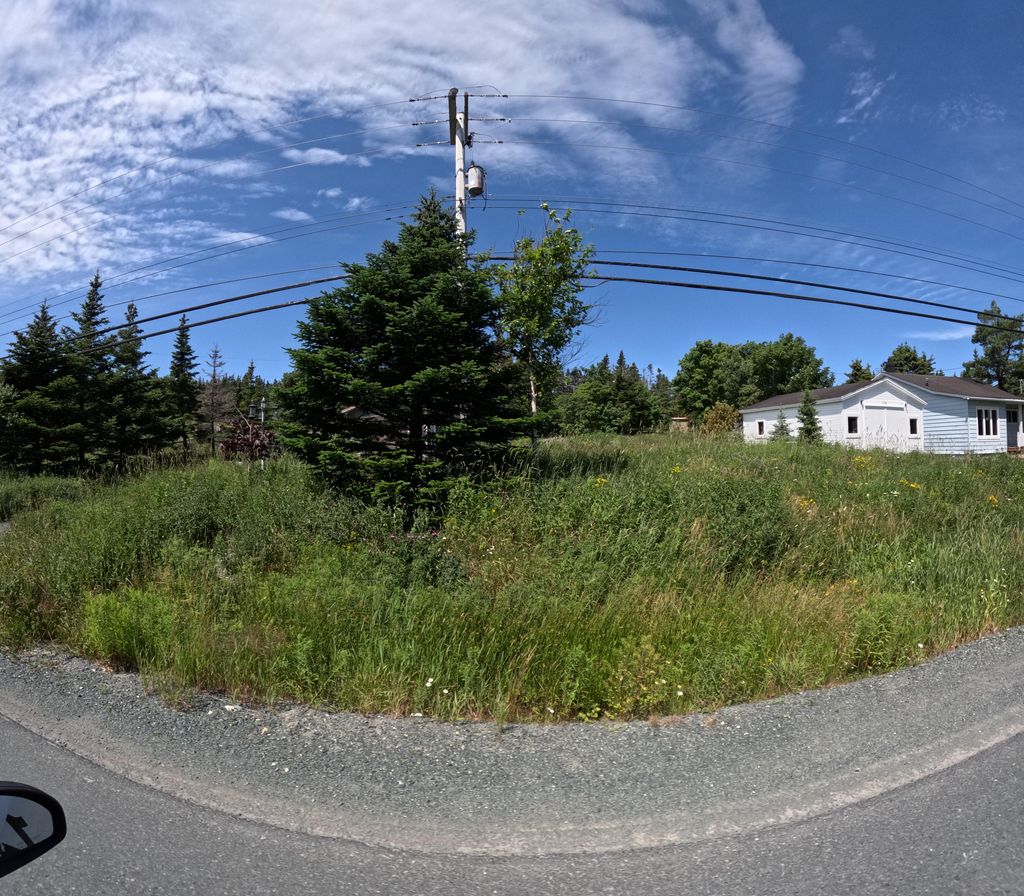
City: st_johns